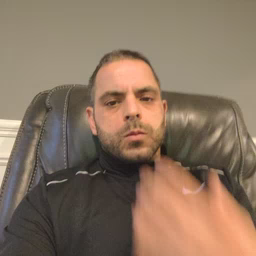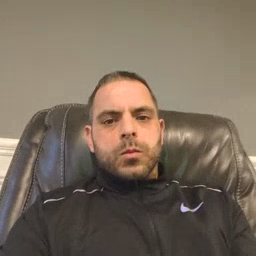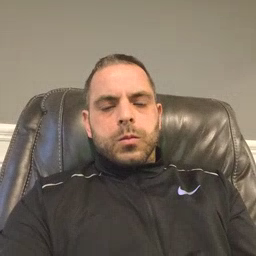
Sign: toy